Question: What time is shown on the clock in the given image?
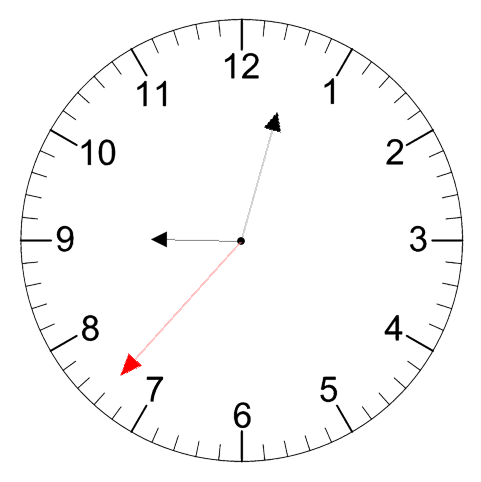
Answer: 09:02:37